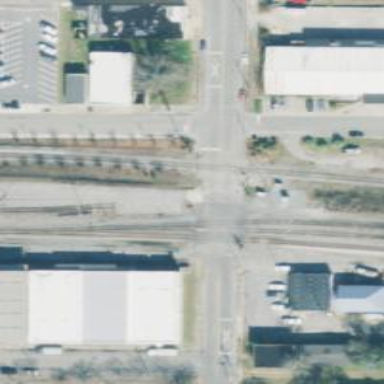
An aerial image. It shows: Level crossing with lights at the railway.